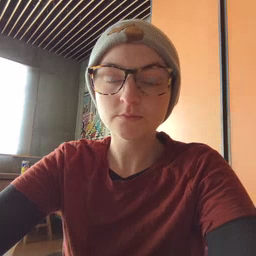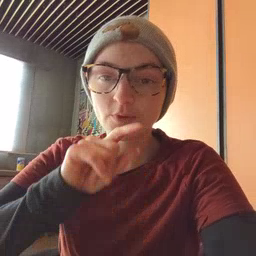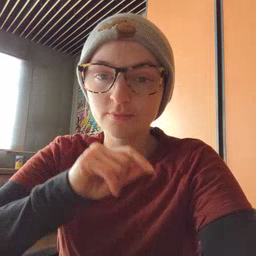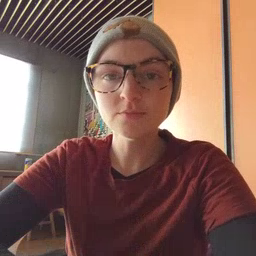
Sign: hen